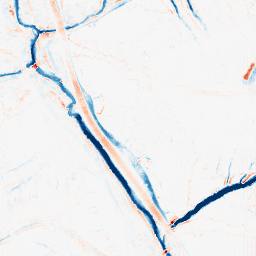
Category: morphological
Decomposition family: morphological
Decomposition parameters: operation: average
size: 5
Upsampling method: fft_zeropad
Upsampling parameters: scale: 2
Upsampling scale: 2